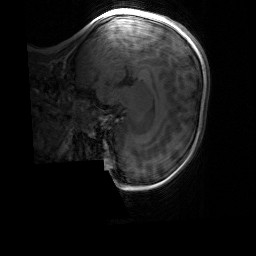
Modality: T1w
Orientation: sagittal
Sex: female
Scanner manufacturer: siemens
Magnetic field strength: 3 T
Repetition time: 1.9 s
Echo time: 0.00243 s